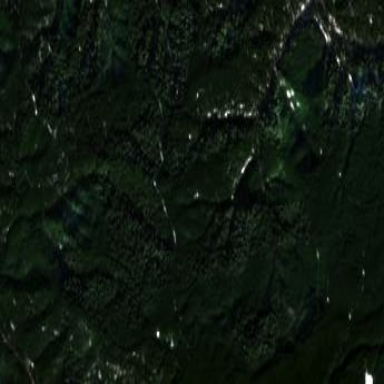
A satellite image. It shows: Forest area.